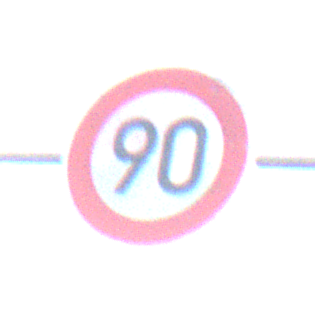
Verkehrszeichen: Geschwindigkeit90
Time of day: SunriseSunset
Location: Outdoor (RoadRail)
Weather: Clear
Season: NotSpecified
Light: Natural